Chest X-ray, AP view. Patient: 25 years old, sex M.
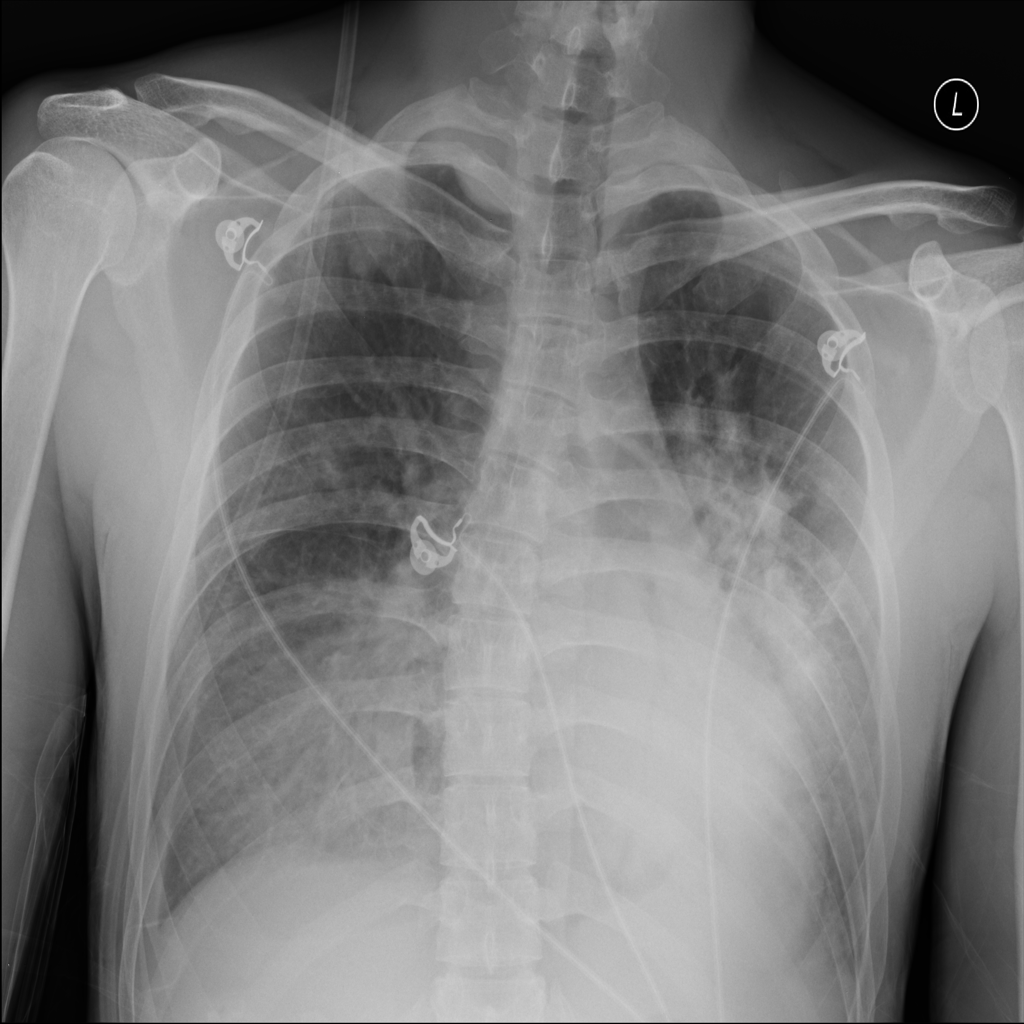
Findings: Consolidation